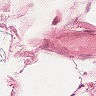
Metastatic tissue present: no